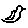
Label: bird